Question: I want to make a 'ComboBox' bound to my data, with a . For that I've created a 'TextBox' and a 'ComboBox'. In the code behind I read a file and generate objects of class Channel that are stored as items of the 'ComboBox'. Although the compiler throws no error the filtering doesn't work properly. If I write something the data is gone, if I erase, it's back. After trying and trying I've realized that if I started typing "myNamespace.myChannel" (Unico.Canal) the data remained, but don't filter. Strange behaviour, indeed. I suspect that I've put something in wrong place.

(for better understanding I've translated the code, Canal=Channel)
Here is the scheme of my code:
'''
namespace Unico
{
public partial class ControlesArchivo : UserControl, INotifyPropertyChanged
{
public ControlesArchivo()
{
InitializeComponent();
}
public ObservableCollection<Channel> myListChannels //with INotifyPropertyChanged implemented. But I think I don't need it.
private void loadButton_Click(object sender, RoutedEventArgs e)
{
File loadedFile = new File();
loadedFile.read(); //Generates a bunch of data in lists.
foreach (Channel mychan in loadedFile.channels) //Just duplicating the data (maybe this can be avoided)
{
myListChannels.Add(mychan);
}
var view = CollectionViewSource.GetDefaultView(this.miListaDeCanales);
view.Filter = delegate(object o)
{
if (o.ToString().Contains(myTextBox.Text)) //Delicate place
{
return true;
}
return false;
};
myComboBox.ItemsSource = view;
DataContext = this;
}
private void myTextBox_TextChanged(object sender, TextChangedEventArgs e)
{
((ICollectionView)myComboBox.ItemsSource).Refresh();
myComboBox.SelectedIndex = 0;
}
}
}
'''
The data is bound in XAML with:
'''
ItemsSource="{Binding view}"
'''
EDIT: I think I know where is the problem: I'm not specifing the property to filter. I mean, what you see in the ComboBox is the property 'channelName' of the 'class Channel' listed in myListChannels. When I'm setting the filter, shouldn't I let know what I'm filtering? How could I write this? Thank you very much.
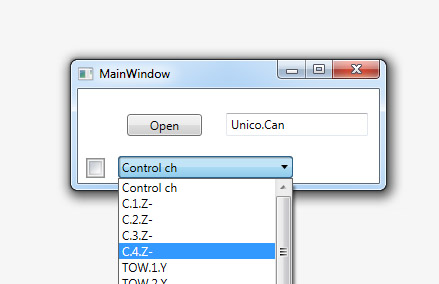
Answer: Yes your assumption is correct.
I'm assuming with your translations,
'''
public ObservableCollection<Channel> myListChannels;
'''
is actually
'''
public ObservableCollection<Canal> miListaDeCanales;
'''
with the class 'Canal' in the namespace 'Unico'
In your filter try using the property that is rendered in the 'ComboBox' than use the 'ToString()' on the 'object'('o') if you've not overridden 'ToString()' from 'System.Object'.
try switching
'''
if (o.ToString().Contains(myTextBox.Text))
'''
to
'''
if (((Canal)o).NameProperty.Contains(myTextBox.Text))
'''
^^ that should fix your issue.
Do you have a 'DataTemplate' for 'ComboBox.ItemTemplate' in xaml. That will explain why you see the valid value rendered in the 'ComboBox', else all the 'ComboBoxItem''s will also render as 'Unico.Canal'